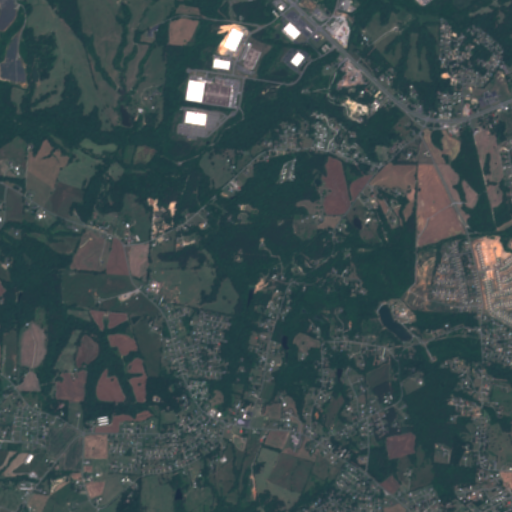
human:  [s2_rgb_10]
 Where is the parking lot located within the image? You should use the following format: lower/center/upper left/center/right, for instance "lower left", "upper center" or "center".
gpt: The parking lot is located in the upper center of the image.
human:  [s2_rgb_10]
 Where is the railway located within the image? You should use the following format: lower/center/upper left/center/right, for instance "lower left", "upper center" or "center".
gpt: The railway is located in the lower of the image.
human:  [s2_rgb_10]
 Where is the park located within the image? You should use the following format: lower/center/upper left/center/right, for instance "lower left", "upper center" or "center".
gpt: There is no park in the image.